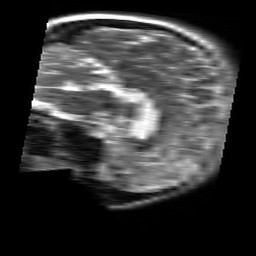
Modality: T2w
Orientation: sagittal
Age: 25
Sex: female
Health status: healthy
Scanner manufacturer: siemens
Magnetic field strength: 3 T
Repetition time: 4.01 s
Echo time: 0.116 s